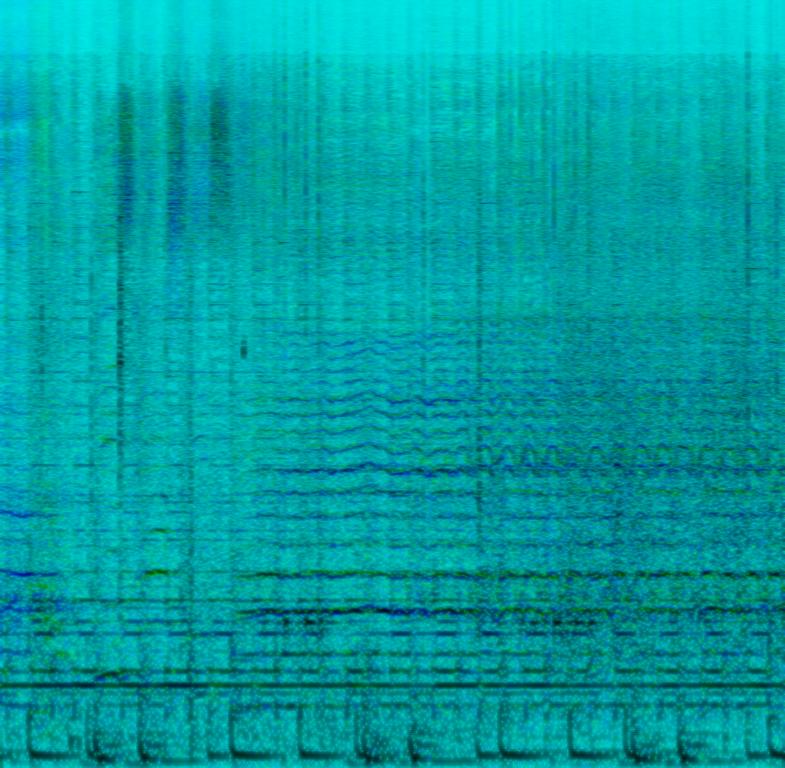
This is an indie rock piece. There is a male vocalist in the lead with heavy effects. There is an ambient synth in the background playing the melody with the accompaniment of an acoustic guitar. A mellow bass guitar plays a groovy bass line. The rhythmic background consists of an electronic drum beat full of percussion samples. The piece has a trippy aura. It could be played at nightclubs. It could also be used in the soundtracks of drama films with a modern, urban setting.